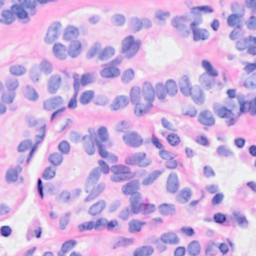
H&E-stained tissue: Breast